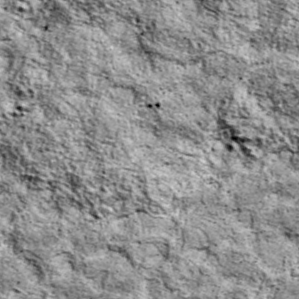
Label: non_frost